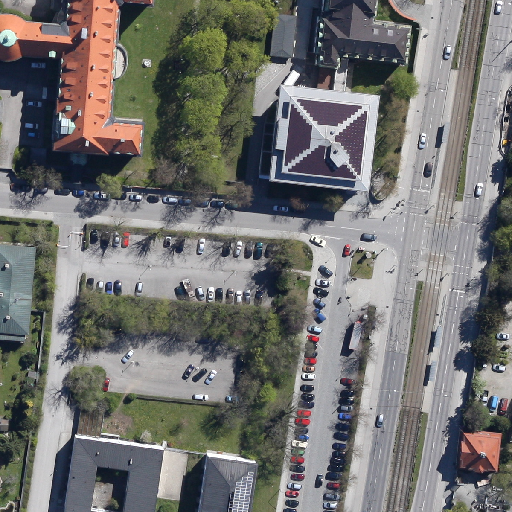
Referring expression: light-duty vehicle in the parking area